Current action and preconditions to check: trajectory_clear

Your task: For each precondition in the list above, predict whether it will hold at this action.

Consider the current scene as observed from the mobile robot's camera, and analyze the predicted future states of all dynamic agents (e.g., people, animals, vehicles, or any moving entities) within the NEXT SECOND.

IMPORTANT: Only answer "very likely" if you are absolutely certain—based on strong, clear evidence—that a dynamic agent will violate the precondition in the predicted future state. Do NOT answer "very likely" for unlikely, ambiguous, or low-probability risks.

Ask yourself for each precondition: Is there a high probability, with clear and convincing evidence, that the predicted future states of any dynamic agent will interfere with the predicted future state of the currently executing action within the NEXT SECOND, causing that precondition to fail?

Assess the risk level based on these predictions. Use "likely" or "very likely" if motions create a clear risk of interference.

Use "neutral" or "improbable" if agents are nearby but their predicted paths are clearly diverging or non-conflicting.

Failure Risk Categories: "very improbable", "improbable", "neutral", "likely", "very likely"

Answer Format: Output ONLY the probability_of_failure value from these categories: "very improbable", "improbable", "neutral", "likely", "very likely"

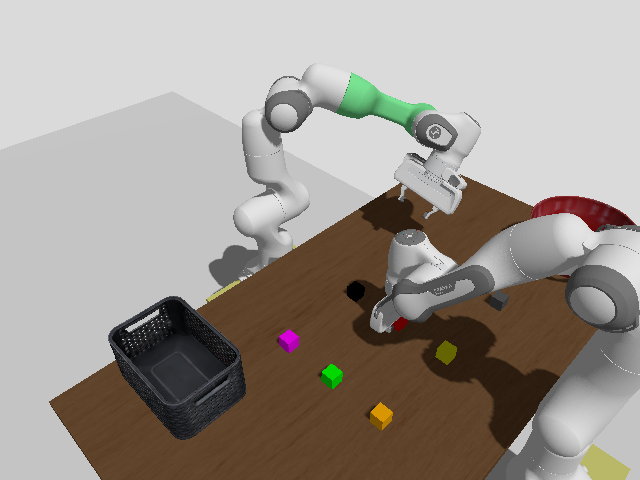

Answer: very improbable